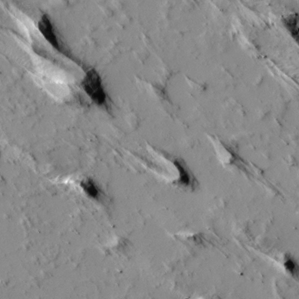
Label: non_frost